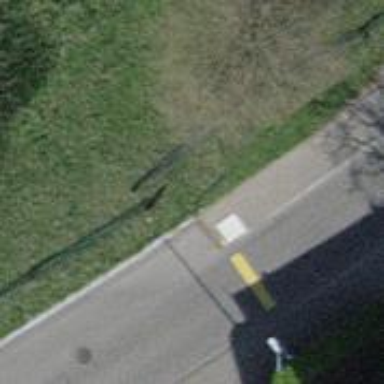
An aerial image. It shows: Bus stop with platform for public transport.